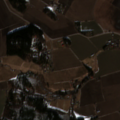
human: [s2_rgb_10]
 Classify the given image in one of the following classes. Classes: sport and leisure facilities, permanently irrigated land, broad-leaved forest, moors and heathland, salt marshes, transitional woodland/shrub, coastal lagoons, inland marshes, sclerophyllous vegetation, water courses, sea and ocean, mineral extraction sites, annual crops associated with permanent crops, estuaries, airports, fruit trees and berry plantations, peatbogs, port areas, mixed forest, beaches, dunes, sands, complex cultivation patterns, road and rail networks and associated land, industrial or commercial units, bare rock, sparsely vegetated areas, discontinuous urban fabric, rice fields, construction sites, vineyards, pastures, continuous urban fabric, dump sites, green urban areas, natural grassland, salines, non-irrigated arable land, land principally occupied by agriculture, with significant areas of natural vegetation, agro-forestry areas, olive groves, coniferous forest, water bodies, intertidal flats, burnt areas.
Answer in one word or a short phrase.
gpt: non-irrigated arable land, land principally occupied by agriculture, with significant areas of natural vegetation, mixed forest